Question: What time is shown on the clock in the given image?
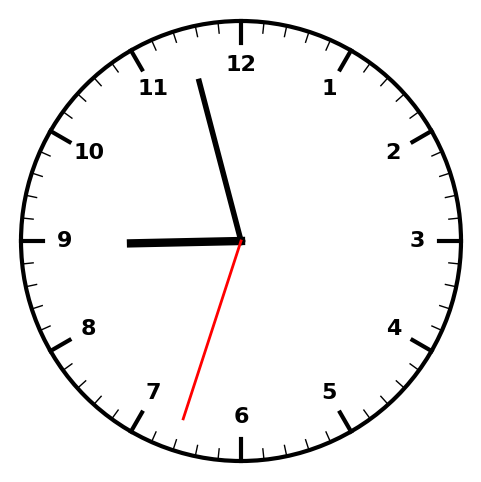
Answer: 08:57:33